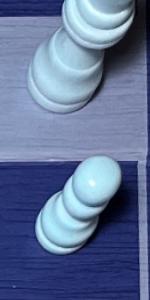
Label: Pawn_White